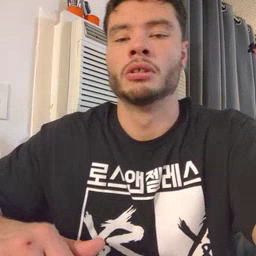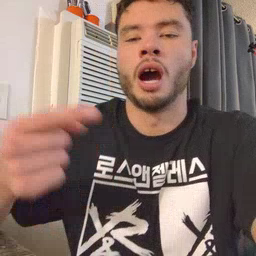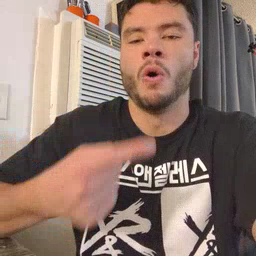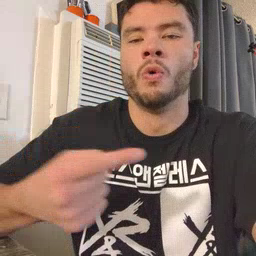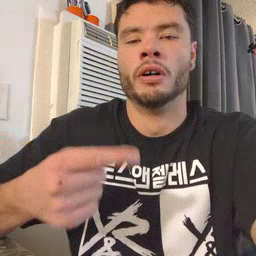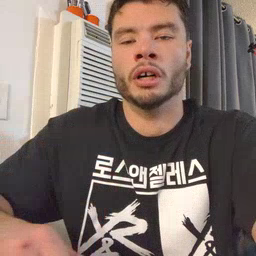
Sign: owie